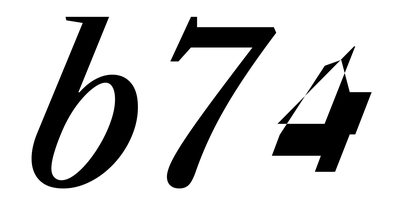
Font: LibreCaslonText-Italic_Medium_Italic